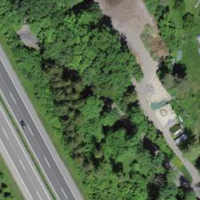
EUNIS habitat code: 57
Species observed at this site:
Allium ursinum
Cyanistes caeruleus
Parus major
Erithacus rubecula
Dendrocopos major
Regulus regulus
Fringilla coelebs
Symphoricarpos albus
Columba palumbus